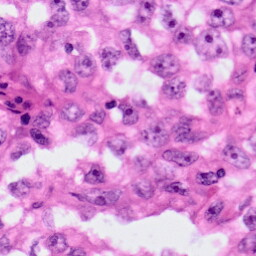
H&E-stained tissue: Lung